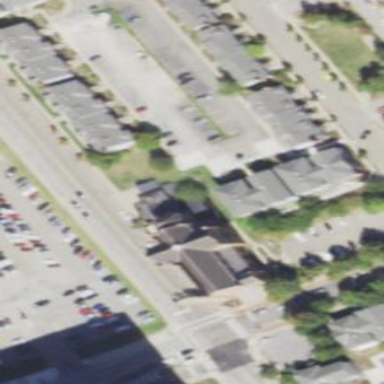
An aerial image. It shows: Building that serves as place of worship.